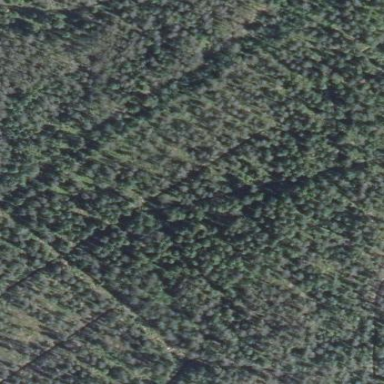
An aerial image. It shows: Needle-leaved woodland.